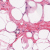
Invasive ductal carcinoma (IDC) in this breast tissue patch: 0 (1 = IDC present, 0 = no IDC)